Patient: sex F, age 43
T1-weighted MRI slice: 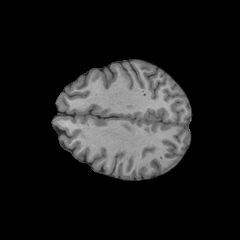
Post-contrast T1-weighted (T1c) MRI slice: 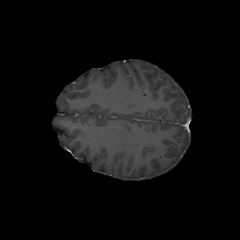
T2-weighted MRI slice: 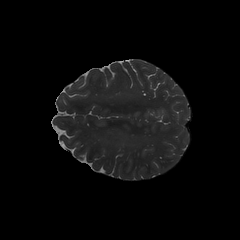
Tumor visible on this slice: no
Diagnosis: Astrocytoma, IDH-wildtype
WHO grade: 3